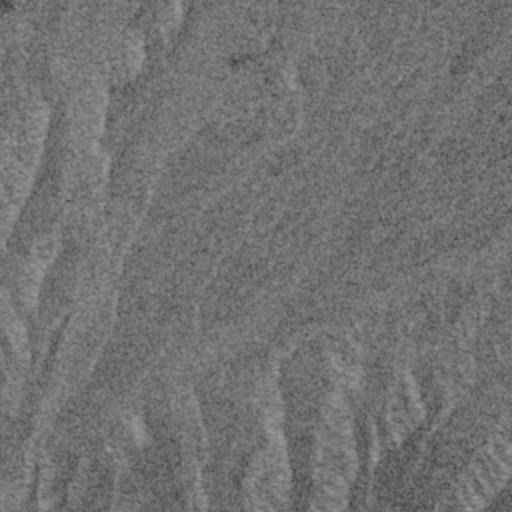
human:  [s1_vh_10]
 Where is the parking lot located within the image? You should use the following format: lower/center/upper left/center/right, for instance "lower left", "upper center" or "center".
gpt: The parking lot is located in the upper left of the image.
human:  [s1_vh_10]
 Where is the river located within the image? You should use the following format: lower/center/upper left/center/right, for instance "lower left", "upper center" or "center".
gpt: The river is located in the right of the image.
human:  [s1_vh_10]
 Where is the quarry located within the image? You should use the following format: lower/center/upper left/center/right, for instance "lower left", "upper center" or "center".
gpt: There is no quarry in the image.

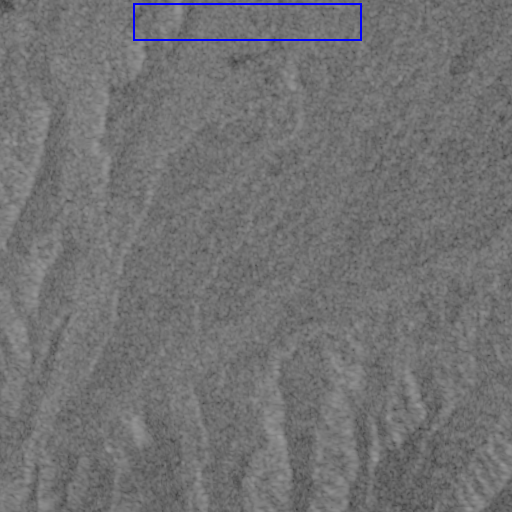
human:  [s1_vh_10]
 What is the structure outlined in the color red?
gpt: There is no red outline.
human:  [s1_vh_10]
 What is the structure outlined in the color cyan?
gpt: There is no structure outlined in cyan.